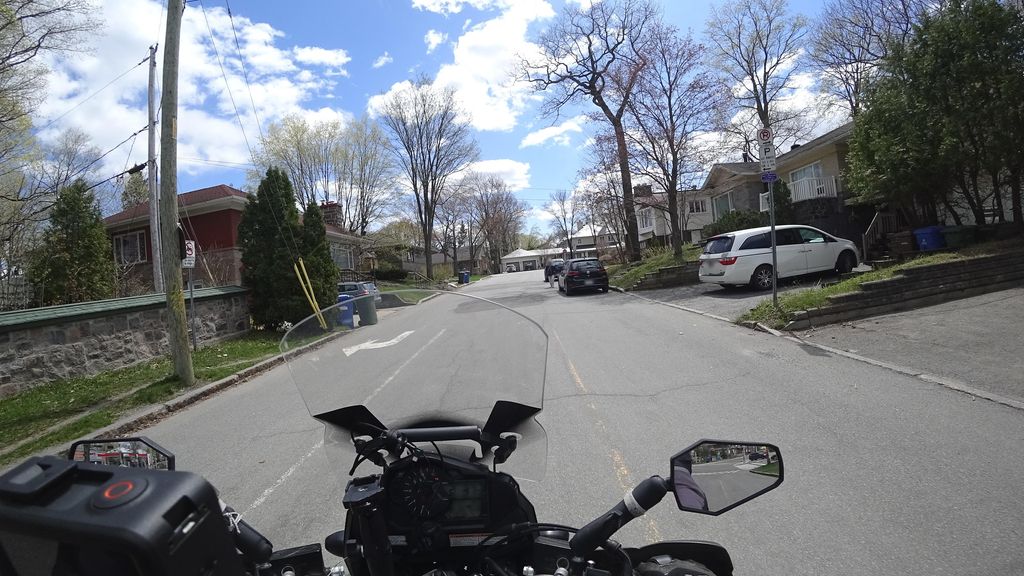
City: quebec_city